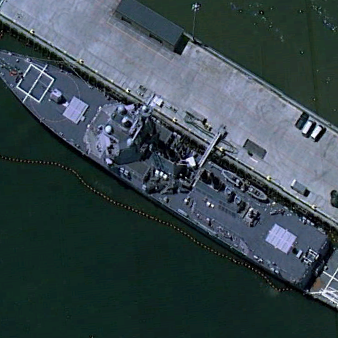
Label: Arleigh_Burke-class_destroyer